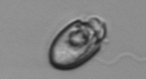
Label: Amphidinium